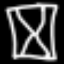
Label: hourglass